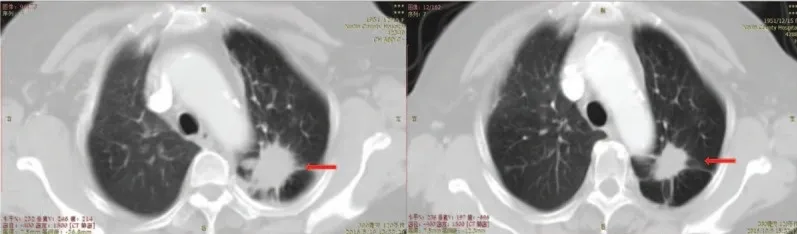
Computed tomography shows the mass in the left lung on lung window before and after treatment.
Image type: radiology (ct)